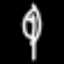
Label: leaf